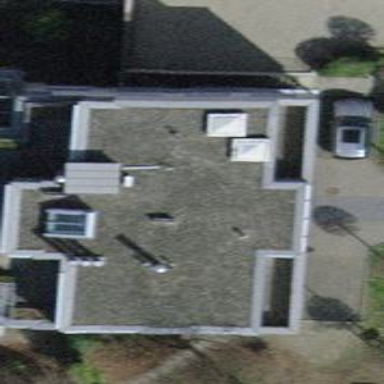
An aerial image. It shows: The building has flat roof that is oriented across.